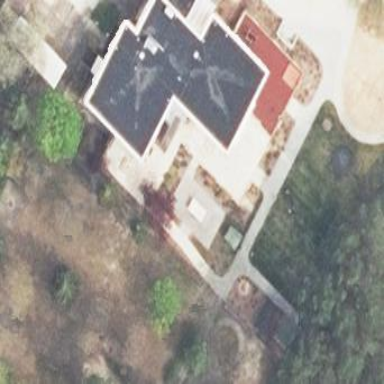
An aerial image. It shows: Kindergarten.